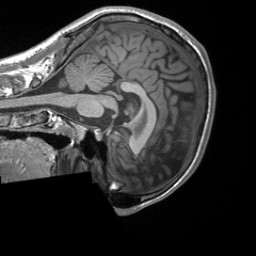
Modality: T1w
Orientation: sagittal